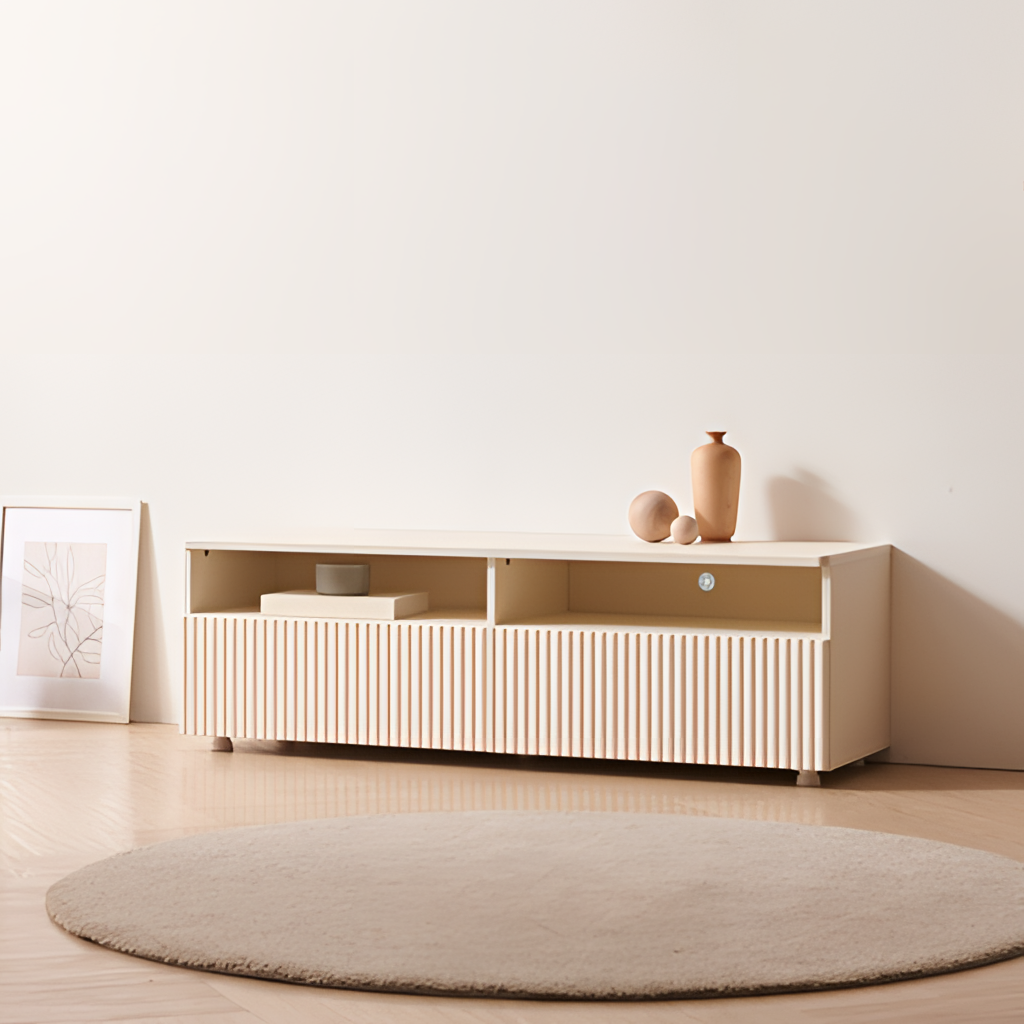
living room, beige wood TV stand, wood flooring, with herringbone pattern, paint wallpaper, with solid pattern, minimalist